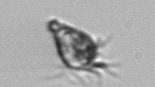
Label: Paratontonia_gracillima